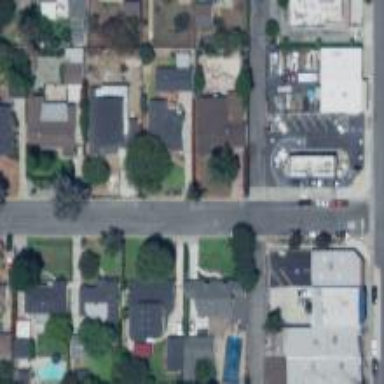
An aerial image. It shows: Alleyway designated as service road.